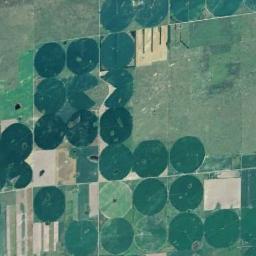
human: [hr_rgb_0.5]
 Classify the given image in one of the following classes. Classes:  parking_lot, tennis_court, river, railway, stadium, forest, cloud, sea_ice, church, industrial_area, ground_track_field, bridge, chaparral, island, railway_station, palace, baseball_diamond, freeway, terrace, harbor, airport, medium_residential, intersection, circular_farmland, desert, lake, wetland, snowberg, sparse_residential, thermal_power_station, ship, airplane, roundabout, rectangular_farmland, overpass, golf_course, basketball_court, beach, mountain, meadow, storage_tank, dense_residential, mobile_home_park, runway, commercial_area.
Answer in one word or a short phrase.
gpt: circular_farmland